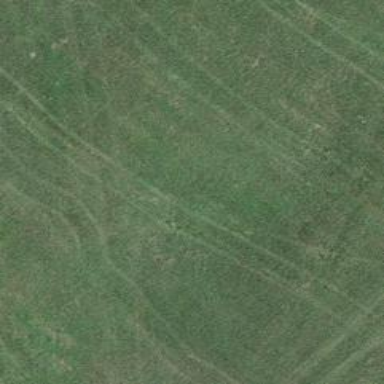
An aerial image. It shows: Path covered with grass.